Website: crate-barrel
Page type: stored-credit-cards
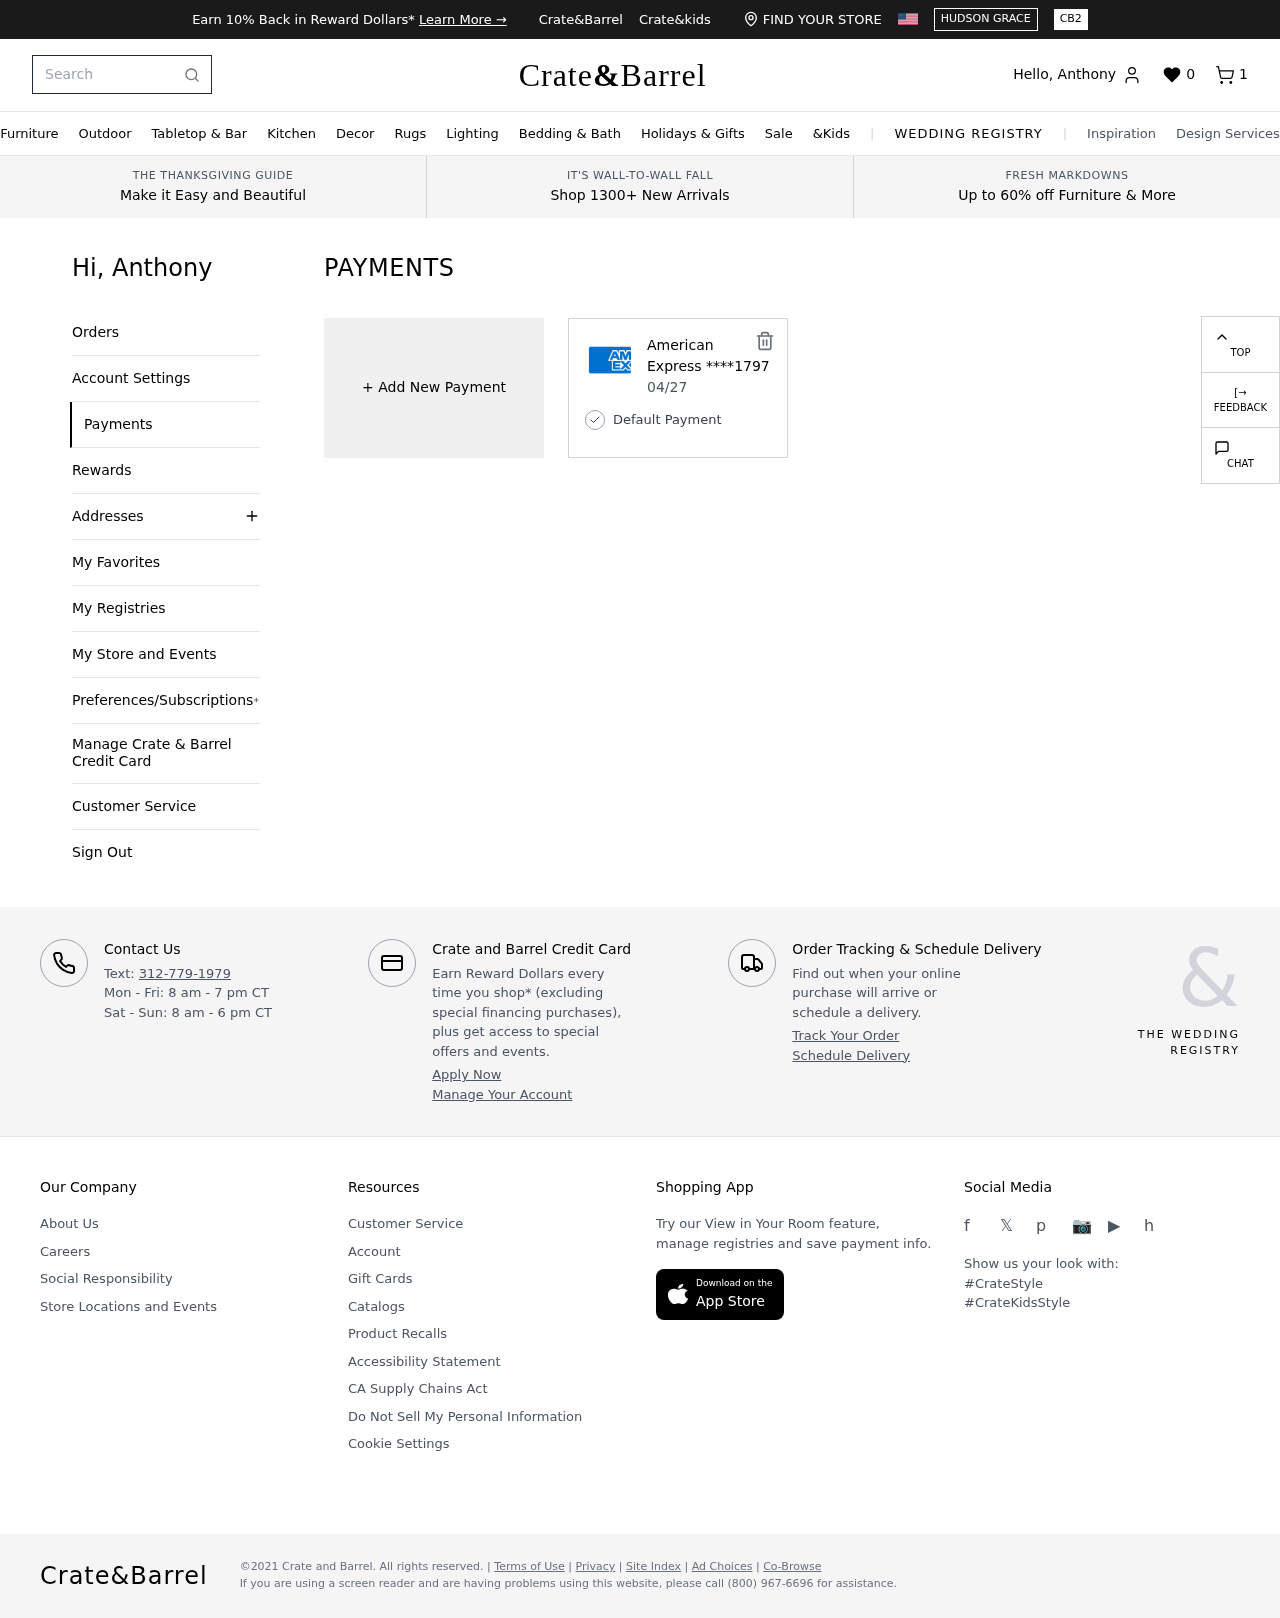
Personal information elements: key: PII_CARD_EXPIRY
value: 04/27
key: PII_CARD_LAST4
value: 1797
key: PII_CARD_TYPE
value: American Express
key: PII_FIRSTNAME
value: Anthony
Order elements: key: ORDER_NUM_ITEMS
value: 1
Search elements: key: HEADER_SEARCH
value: Search
Other elements: key: FAVORITES_COUNT
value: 0